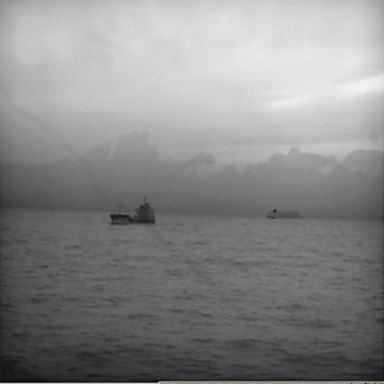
There is a liner in the infrared image.